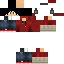
A male human skin with medium skin, wearing brown long hair dressed in a red hoodie and red pants, featuring a closed mouth.